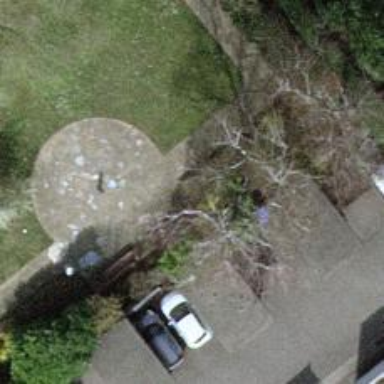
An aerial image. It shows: Brown bench in the vicinity.